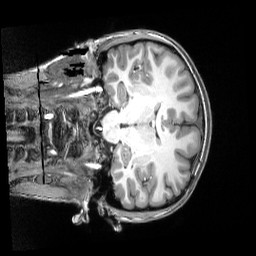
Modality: T1w
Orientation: coronal
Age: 20
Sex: female
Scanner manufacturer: siemens
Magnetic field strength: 3 T
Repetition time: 2.5 s
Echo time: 0.00343 s